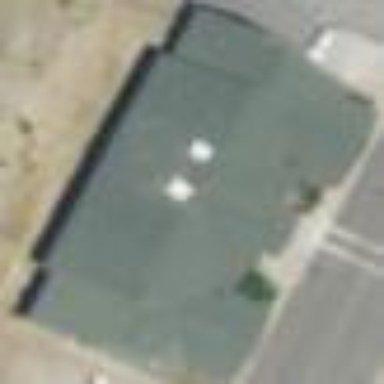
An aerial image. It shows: Community centre building.